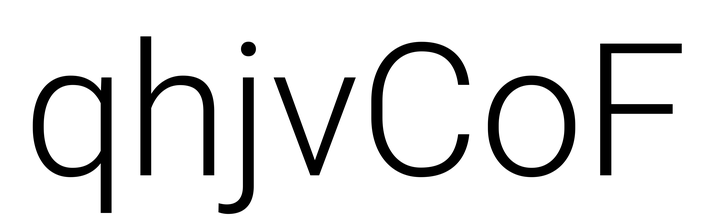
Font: Roboto_Light